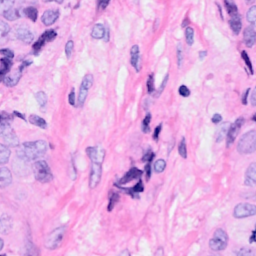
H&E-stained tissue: Breast